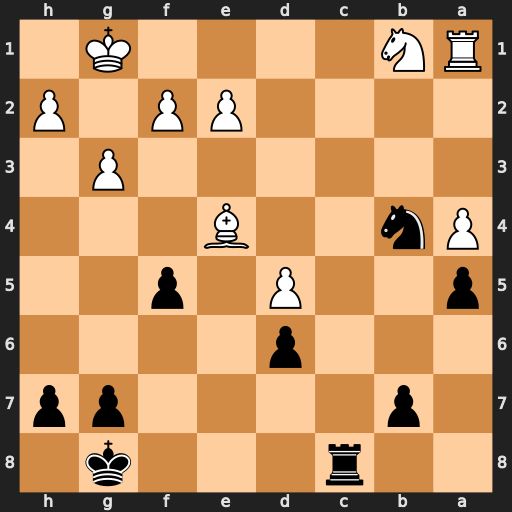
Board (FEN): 2r3k1/1p4pp/3p4/p2P1p2/Pn2B3/6P1/4PP1P/RN4K1
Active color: b
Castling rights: -
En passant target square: -
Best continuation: Rc1+ Kg2 fxe4